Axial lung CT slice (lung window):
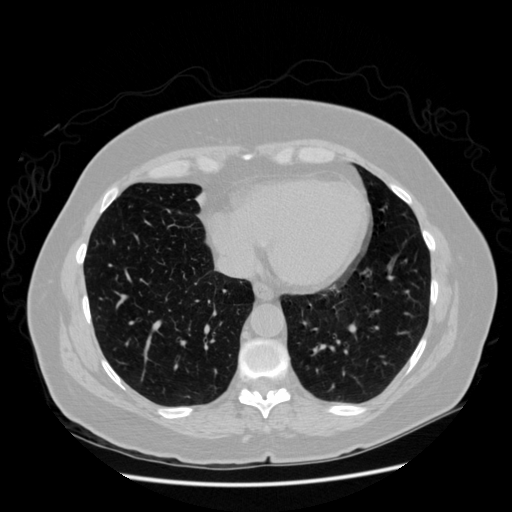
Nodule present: no